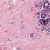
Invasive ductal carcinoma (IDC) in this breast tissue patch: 0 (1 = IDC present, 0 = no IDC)